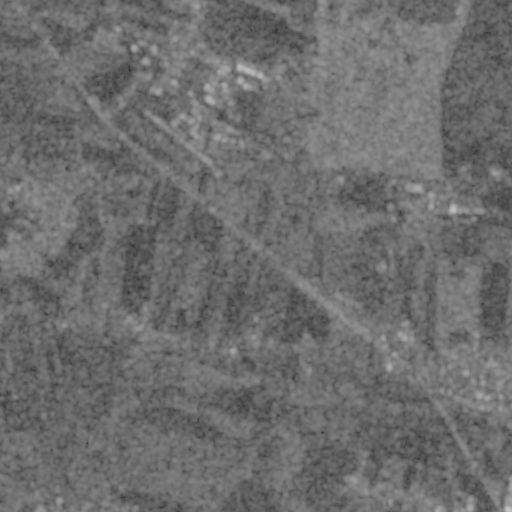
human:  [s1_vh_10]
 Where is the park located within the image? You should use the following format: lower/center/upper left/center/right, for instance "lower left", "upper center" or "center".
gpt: The park is located in the lower right of the image.
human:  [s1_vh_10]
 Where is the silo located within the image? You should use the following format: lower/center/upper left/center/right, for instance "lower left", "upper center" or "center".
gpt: The silo is located in the upper left of the image.
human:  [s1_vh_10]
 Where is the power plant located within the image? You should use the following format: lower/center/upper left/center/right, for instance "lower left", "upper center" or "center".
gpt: There is no power plant in the image.

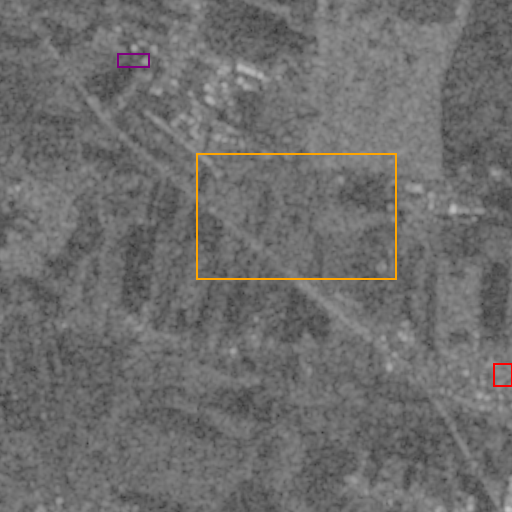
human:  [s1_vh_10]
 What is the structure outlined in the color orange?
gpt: The structure outlined in orange is a crop field.
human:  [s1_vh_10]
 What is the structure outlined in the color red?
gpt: The structure outlined in red is a park.
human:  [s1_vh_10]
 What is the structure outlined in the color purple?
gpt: The structure outlined in purple is a parking lot.
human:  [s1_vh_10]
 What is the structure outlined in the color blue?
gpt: There is no blue outline.